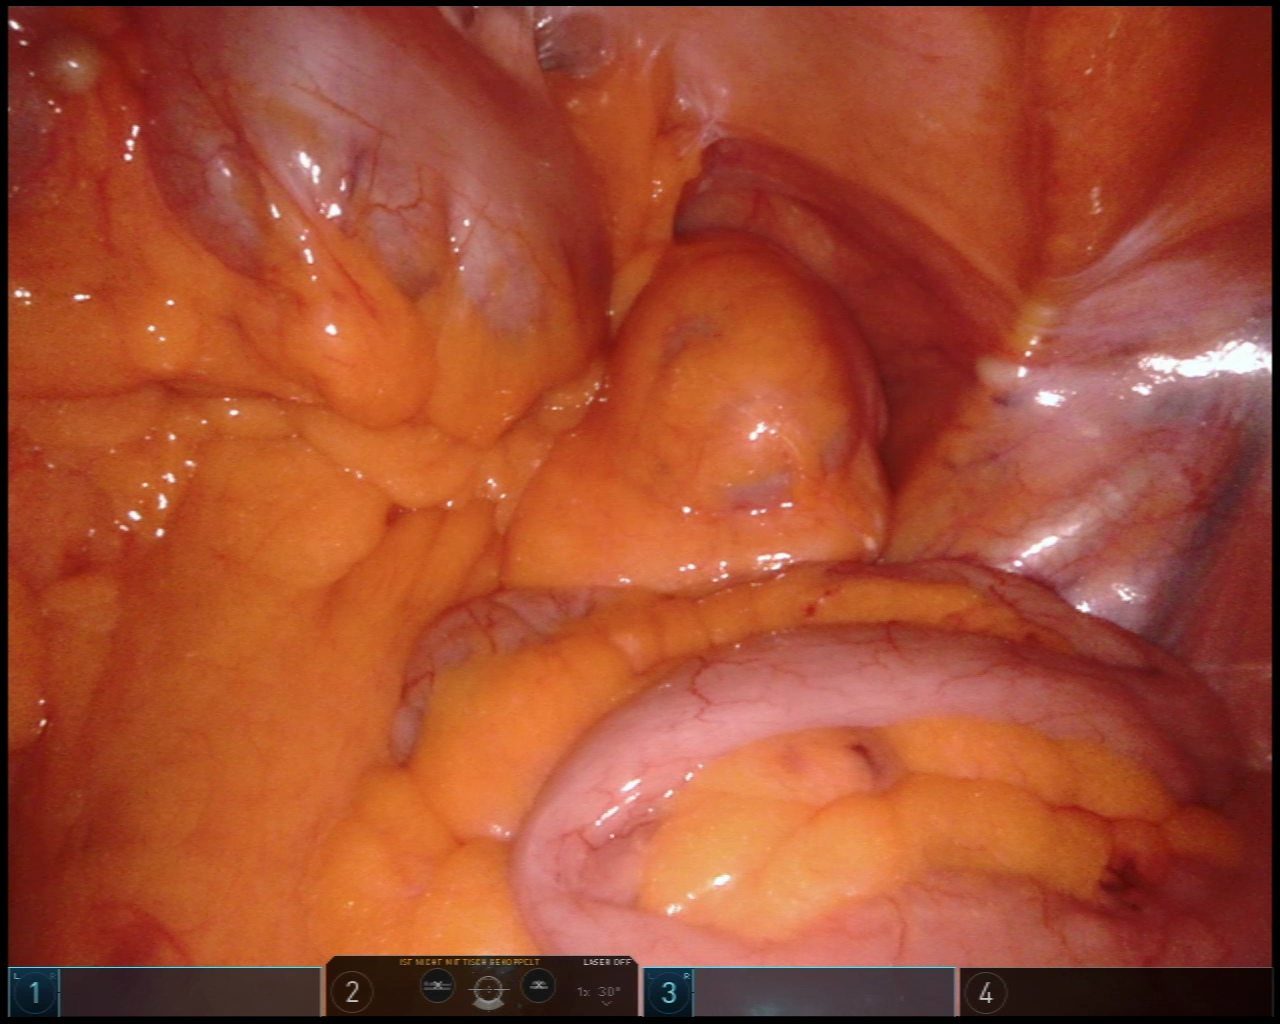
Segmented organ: colon
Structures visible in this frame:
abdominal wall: yes
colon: yes
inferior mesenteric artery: no
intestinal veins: no
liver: no
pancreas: no
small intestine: yes
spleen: no
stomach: no
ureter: no
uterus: no
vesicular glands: no